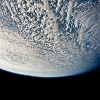
Label: cloud